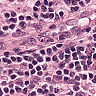
Metastatic tissue present: no